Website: bh-photo
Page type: order-tracking
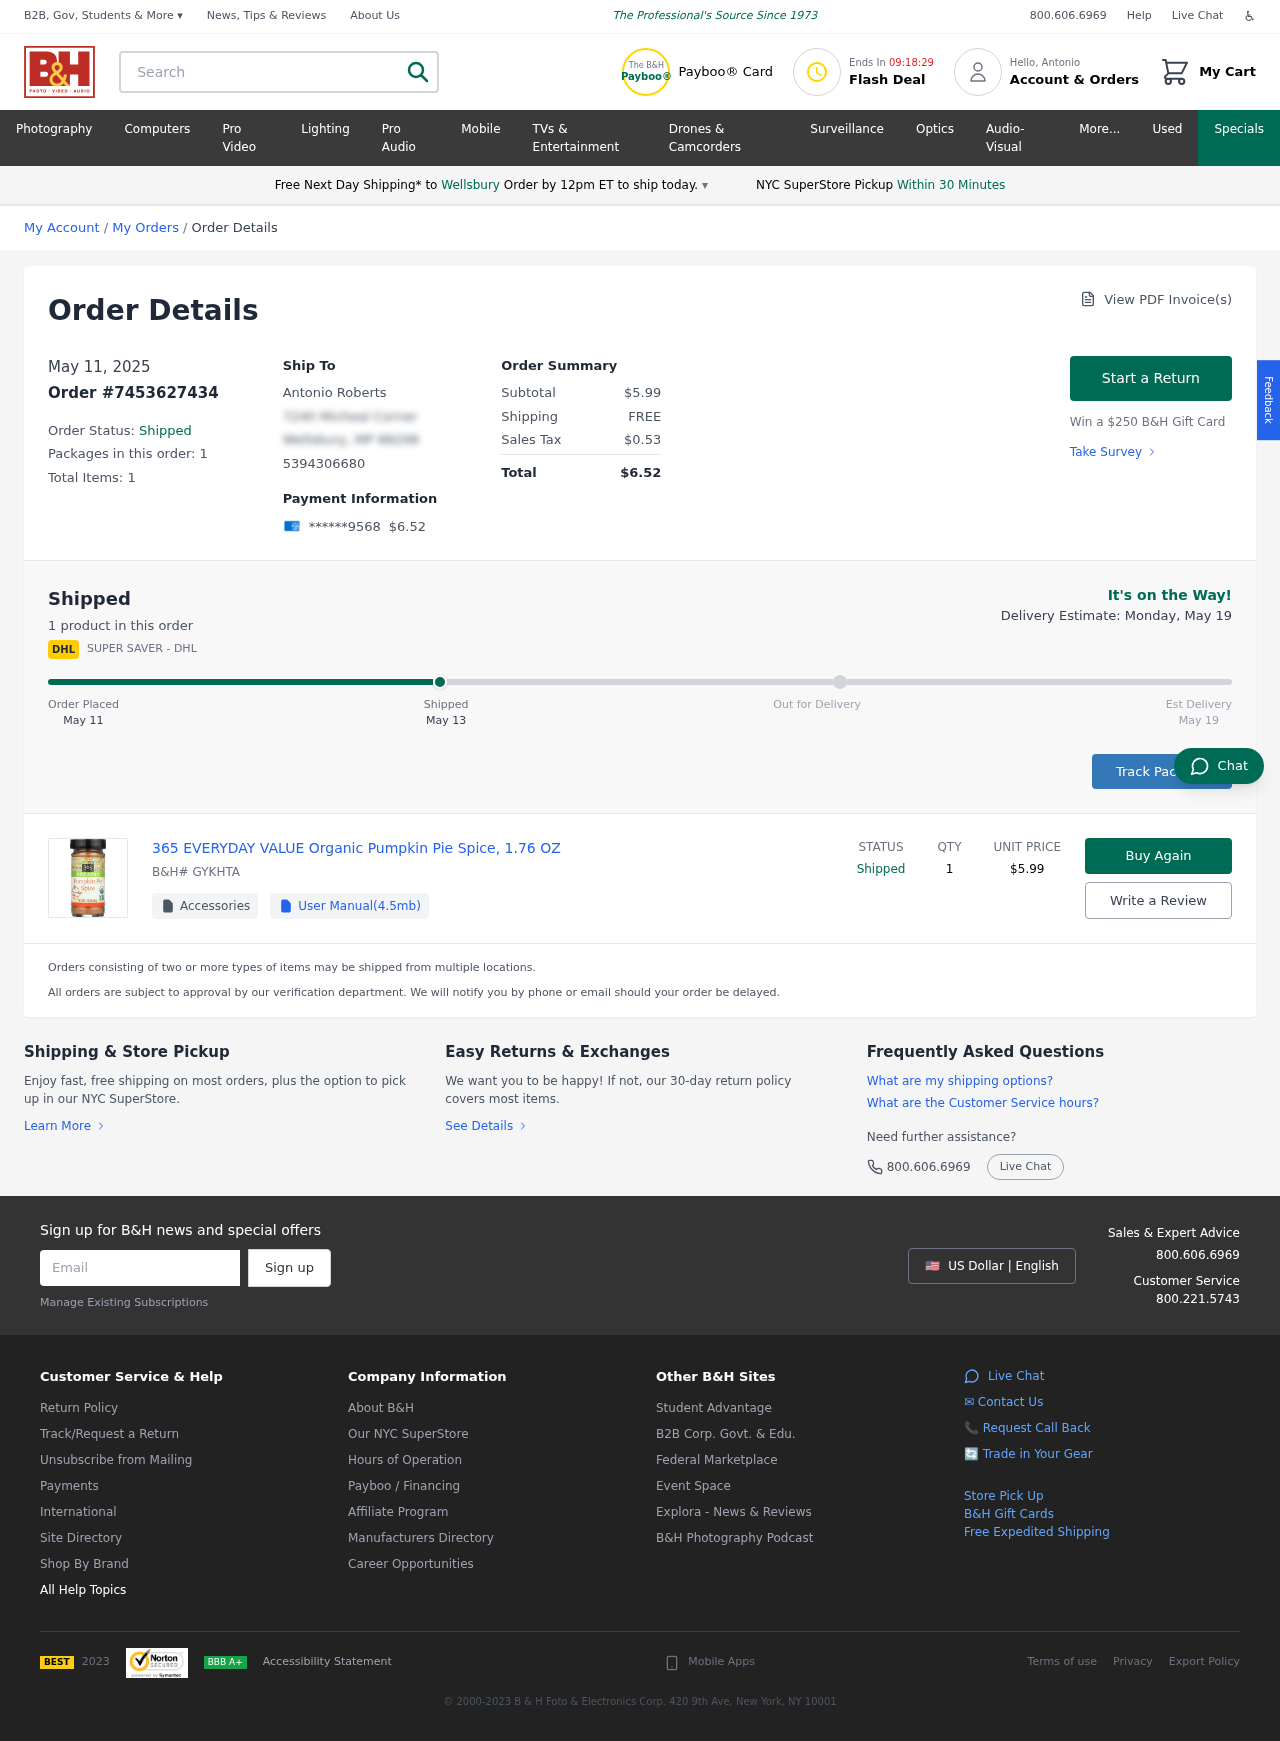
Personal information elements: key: PII_CARD_LAST4
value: ******9568
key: PII_CITY
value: Wellsbury
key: PII_EMAIL
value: antonio.roberts@hotmail.com
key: PII_FIRSTNAME
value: Antonio
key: PII_FULLNAME
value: Antonio Roberts
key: PII_PHONE
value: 5394306680
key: PII_STREET
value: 7240 Micheal Corner
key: PII_CITY_STATE_ZIP
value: Wellsbury, MP 88298
Product elements: key: PRODUCT1_NAME
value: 365 EVERYDAY VALUE Organic Pumpkin Pie Spice, 1.76 OZ
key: PRODUCT1_PRICE
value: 5.99
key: PRODUCT1_QUANTITY
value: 1
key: PRODUCT1_SKU
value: GYKHTA
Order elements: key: ORDER_DATE
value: May 11
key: ORDER_DATE
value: May 11, 2025
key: ORDER_ID
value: Order #7453627434
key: ORDER_NUM_PACKAGES
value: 1
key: ORDER_NUM_ITEMS
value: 1
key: ORDER_NUM_ITEMS
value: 1 product
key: ORDER_TOTAL
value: $6.52
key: ORDER_SUBTOTAL
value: $5.99
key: ORDER_SHIPPING_COST
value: FREE
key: ORDER_TAX
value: $0.53
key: ORDER_DELIVERY_DATE
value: May 19
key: ORDER_DELIVERY_DATE
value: Delivery Estimate: Monday, May 19
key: ORDER_SHIPPING_DATE
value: May 13
Search elements: key: HEADER_SEARCH
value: Search